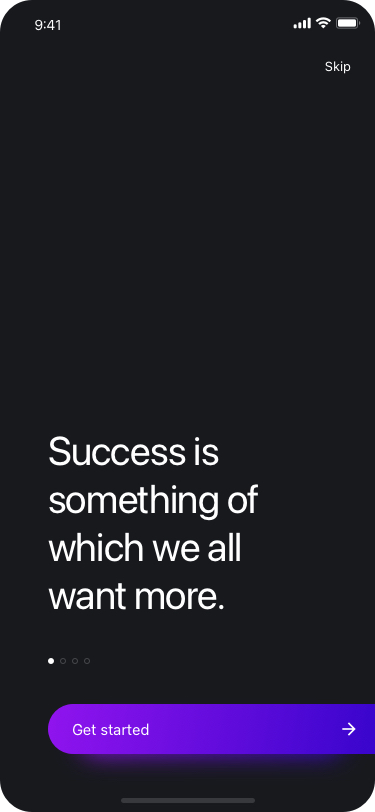
Text in this UI design:
Get started
Success is something of which we all want more.
Skip